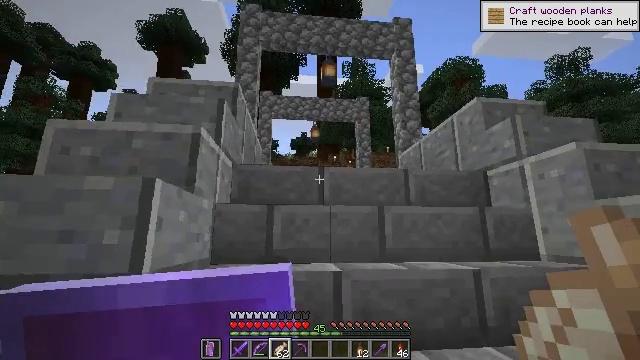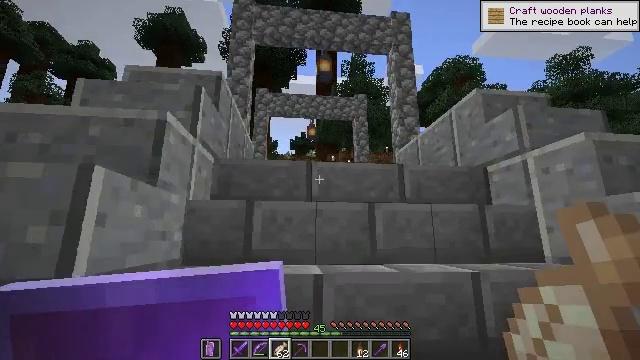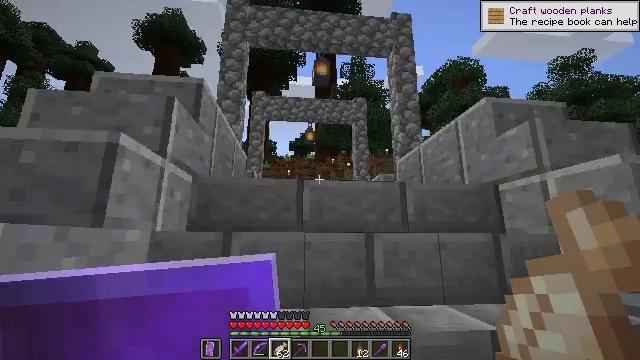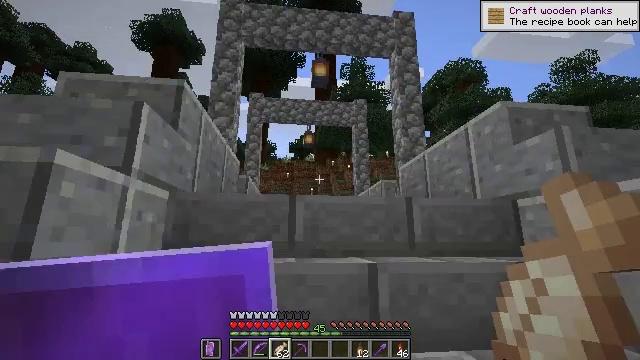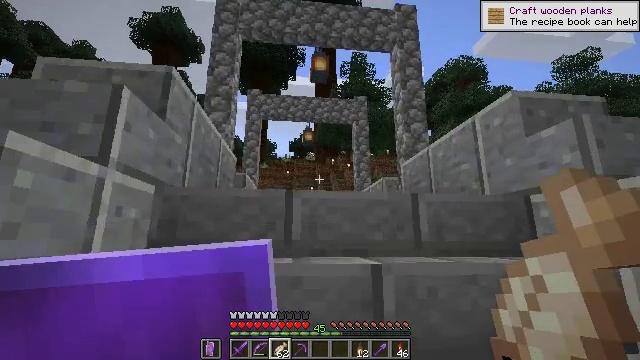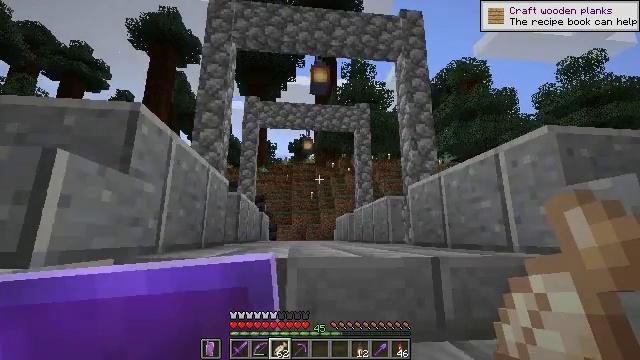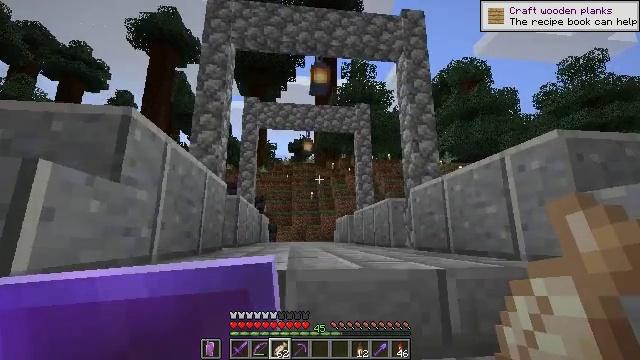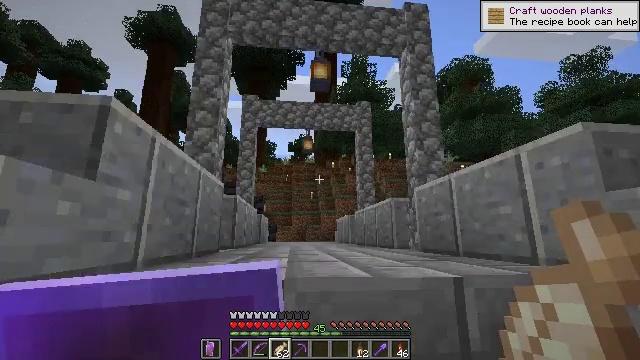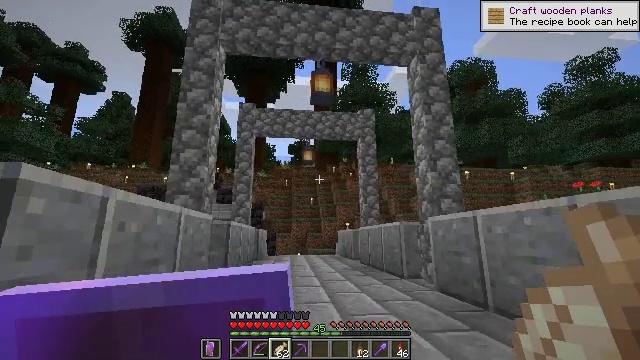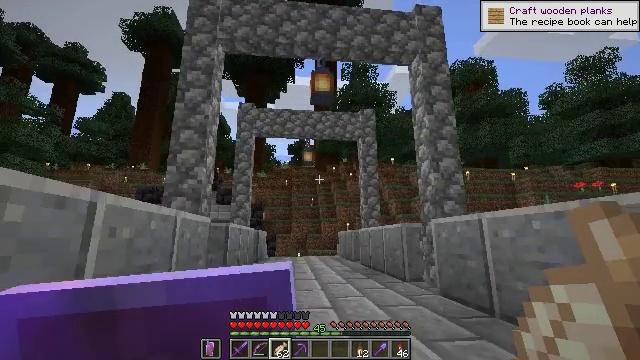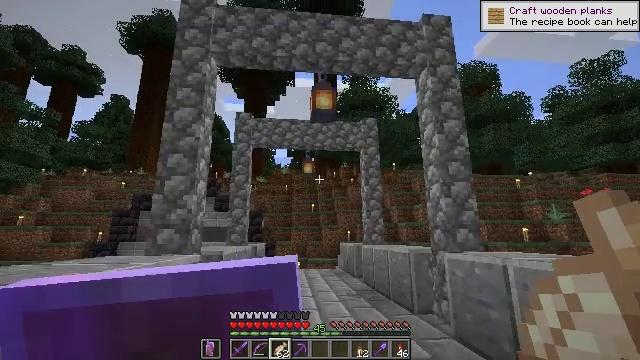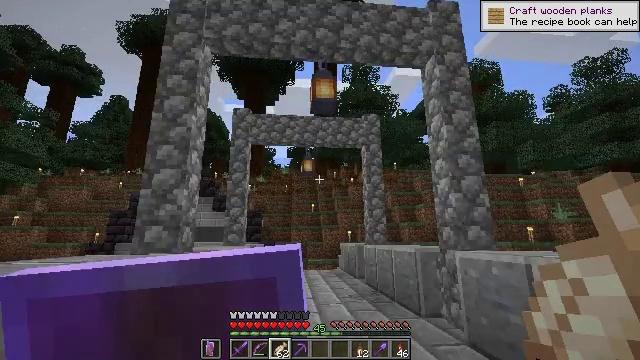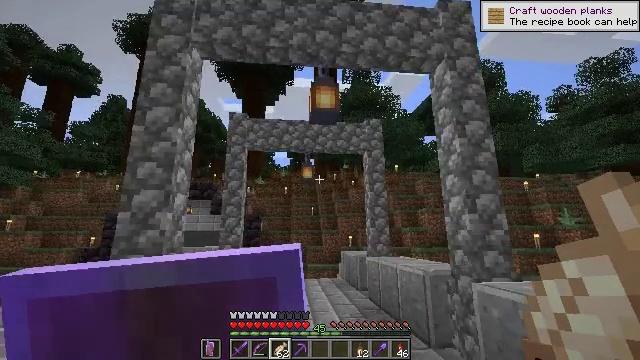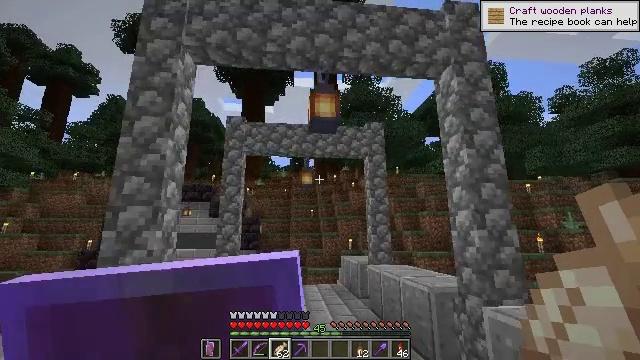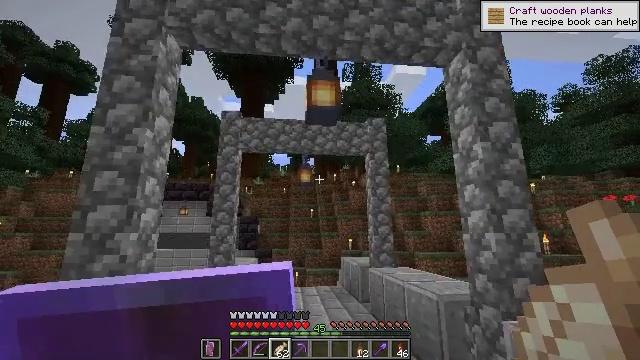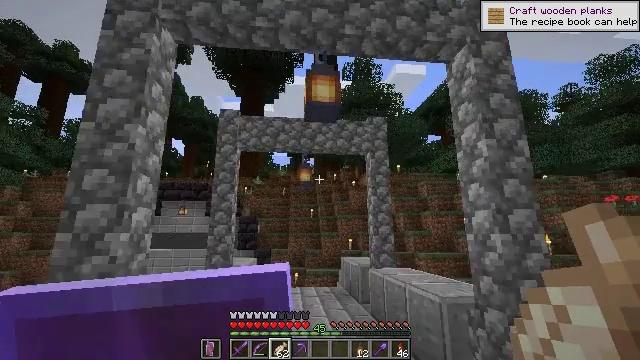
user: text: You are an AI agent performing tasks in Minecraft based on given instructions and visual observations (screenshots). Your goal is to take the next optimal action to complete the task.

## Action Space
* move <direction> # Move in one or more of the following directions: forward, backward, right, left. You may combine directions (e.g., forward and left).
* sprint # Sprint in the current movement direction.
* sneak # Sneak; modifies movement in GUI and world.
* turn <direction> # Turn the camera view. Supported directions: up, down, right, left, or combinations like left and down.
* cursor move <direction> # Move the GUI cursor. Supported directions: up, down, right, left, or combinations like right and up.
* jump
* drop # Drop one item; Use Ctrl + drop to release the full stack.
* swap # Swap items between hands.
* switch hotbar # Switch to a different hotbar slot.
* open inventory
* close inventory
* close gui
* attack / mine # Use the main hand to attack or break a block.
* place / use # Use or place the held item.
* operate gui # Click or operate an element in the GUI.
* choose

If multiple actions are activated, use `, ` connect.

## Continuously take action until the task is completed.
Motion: motion action
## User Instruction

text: Collect spruce leaves for landscaping.
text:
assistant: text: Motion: move forward
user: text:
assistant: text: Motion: move forward
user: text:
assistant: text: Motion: move forward
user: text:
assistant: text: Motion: move forward
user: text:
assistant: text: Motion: move forward
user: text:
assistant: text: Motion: move forward
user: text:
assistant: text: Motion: move forward
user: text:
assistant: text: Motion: move forward
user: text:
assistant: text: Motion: move forward
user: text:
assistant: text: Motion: move forward
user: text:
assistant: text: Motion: move forward
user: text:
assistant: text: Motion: move forward
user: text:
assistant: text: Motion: move forward
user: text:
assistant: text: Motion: move forward
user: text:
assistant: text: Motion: move forward
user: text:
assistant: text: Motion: move forward
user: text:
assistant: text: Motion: move forward
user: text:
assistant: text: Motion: move forward
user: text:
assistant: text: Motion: move forward
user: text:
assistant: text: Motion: move forward
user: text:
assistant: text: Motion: move forward
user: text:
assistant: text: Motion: move forward
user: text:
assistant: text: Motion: move forward
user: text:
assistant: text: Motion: move forward
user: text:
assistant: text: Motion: move forward
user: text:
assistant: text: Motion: move forward
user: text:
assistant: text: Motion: move forward
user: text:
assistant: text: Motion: move forward
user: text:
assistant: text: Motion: no_op
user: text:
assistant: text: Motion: no_op